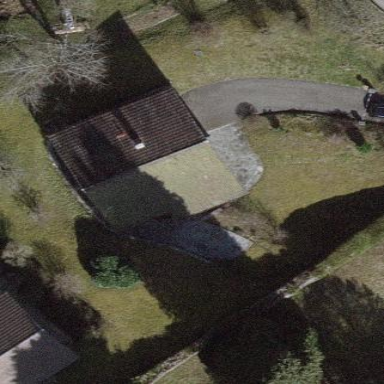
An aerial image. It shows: Simple and straightforward house.